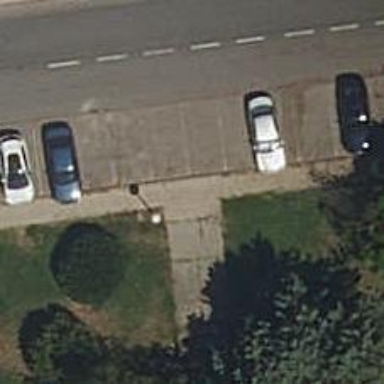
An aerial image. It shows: Sidewalk made of paving stones.